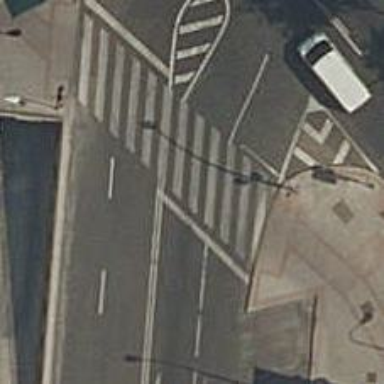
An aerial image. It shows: Road with traffic signals and zebra crossing with traffic signals.